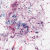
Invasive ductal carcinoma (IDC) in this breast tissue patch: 0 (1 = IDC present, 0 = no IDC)